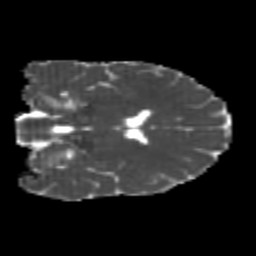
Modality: MD
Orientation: coronal
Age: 22
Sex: female
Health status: healthy
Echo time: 0.074 s